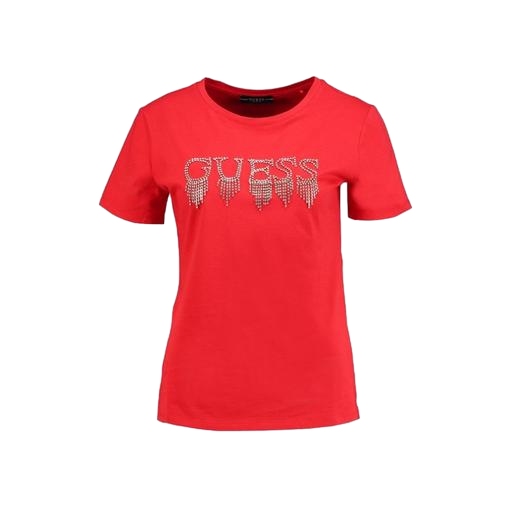
red embellished t-shirt, red graphic tee, red ladies t-shirt short sleeve, white background